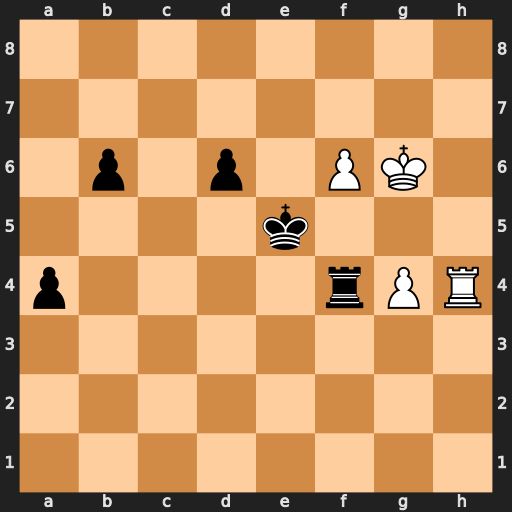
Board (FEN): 8/8/1p1p1PK1/4k3/p4rPR/8/8/8
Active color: w
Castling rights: -
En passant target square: -
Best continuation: Rh5+ Ke6 g5